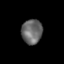
Tissue: lung
Cell type: Epithelial cells
Senescence score: 0.2436
Nuclear area (px): 503
Mean DAPI intensity: 103.423